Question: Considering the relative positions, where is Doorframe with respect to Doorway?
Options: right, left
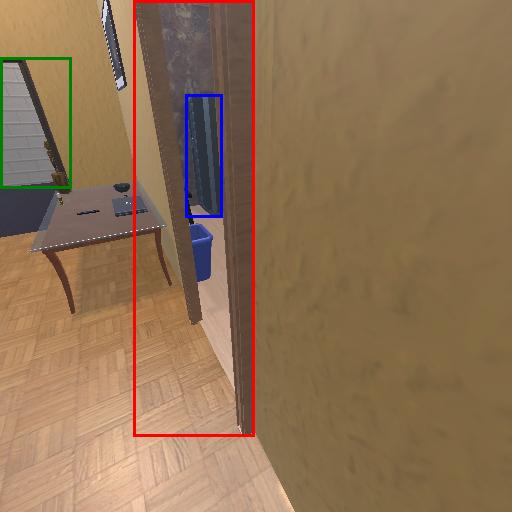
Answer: right